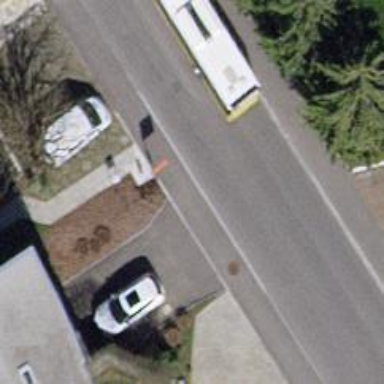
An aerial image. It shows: Bus stop with platform for public transport.